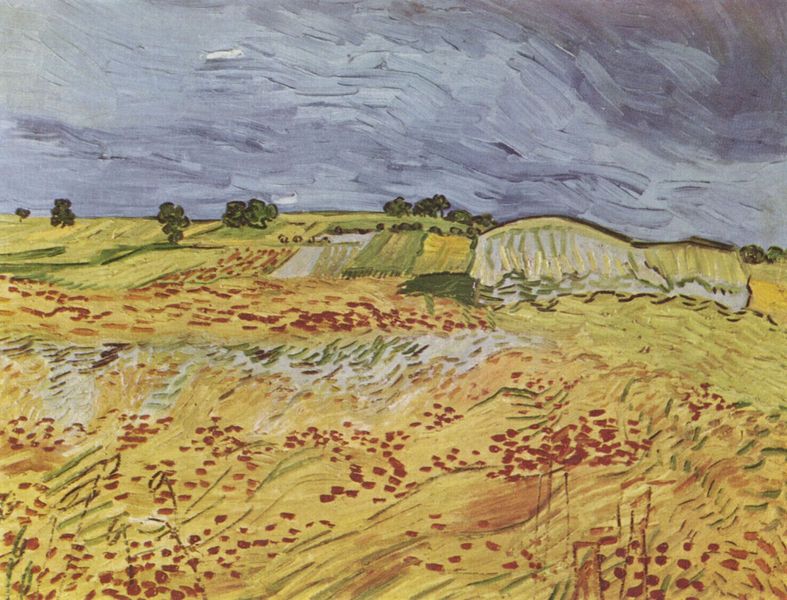
Titel: Landschaft bei Auvers
Künstler: Vincent van Gogh
Institution: Privatsammlung
Schlagwörter: baum, berg, blau, dunkel, gemälde, gewitter, himmel, weiß, wolken, bäume, fluss, gelb, grün, impressionismus, landschaft, ocker, abend, bewegung, blumen, braun, bunt, frankreich, grau, nacht, orange, schwarz, vordergrund, gras, rot, wiese, wolke, beige, expressionismus, malerei, muster, öl, feld, felder, gräser, horizont, horizontlinie, hügel, natur, wind, busch, büsche, pastos, sonne, land, gold, pflanzen, bewegt, schwung, sommer, wellen, pointilismus, acker, ernte, getreide, heu, korn, weizen, ähre, berge, hitze, modern, farbe, linien, herbst, weis, südfrankreich, van gogh, rauschen, sturm, unwetter, wetter, wild, wogen, duktus, stimmung, bestellt, striche, kornfeld, eindruck, äcker, punkte, gogh, provence, linie, geld, heuhaufen, mohn, mohnblumen, punkt, tupfer, malduktus, pinselduktus, pinselstrich, vincent van gogh, eiss, landwirtschaft, weißw, ähren, bau, primärfarben, vincent, toscana, wiegen, pointillismus, ductus, körner, van, duktud, landschat, mohnfeld, arles, kulturlandschaft, wogend, spots, himmek, bebaut, fliesend, kornfelder, belb, wellenbewegung, ocekr, ackerland, aturm, aufziehender sturm, bäumeng, wiegend, öhren, 1880, 1890